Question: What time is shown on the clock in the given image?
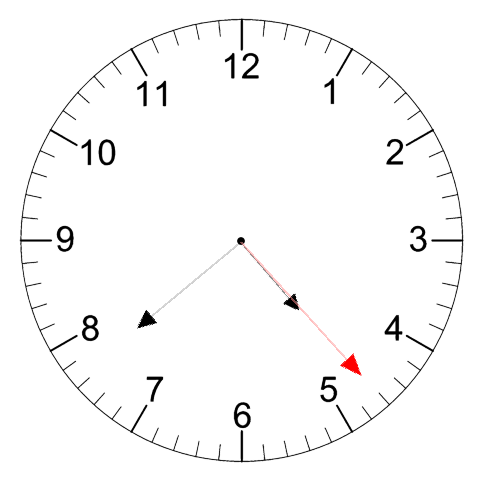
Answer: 04:38:23